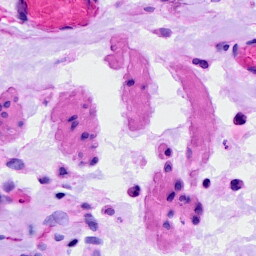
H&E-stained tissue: Ovarian